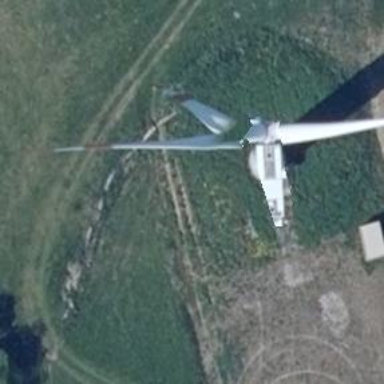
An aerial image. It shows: Wind turbine generator that utilizes wind as its source for generating electricity. It is of the horizontal axis type.